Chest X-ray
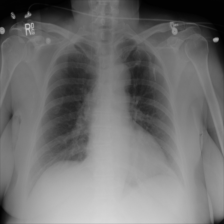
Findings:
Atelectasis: negative
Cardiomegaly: negative
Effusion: negative
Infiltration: negative
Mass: negative
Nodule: negative
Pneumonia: negative
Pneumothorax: negative
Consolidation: negative
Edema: negative
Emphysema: negative
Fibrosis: negative
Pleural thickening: negative
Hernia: negative